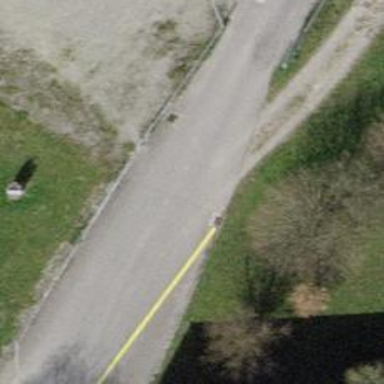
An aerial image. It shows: Crossing road.